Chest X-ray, PA view. Patient: 50 years old, sex M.
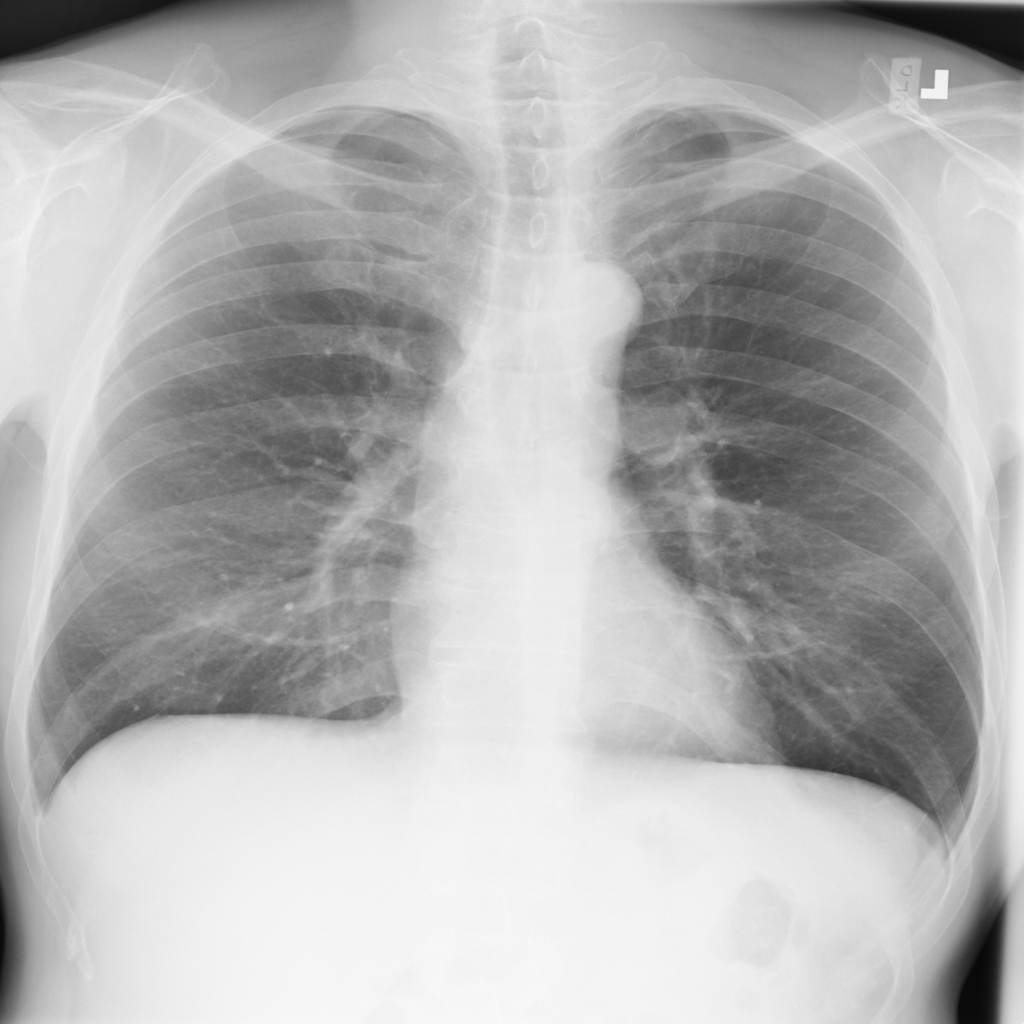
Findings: No Finding